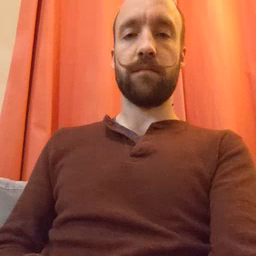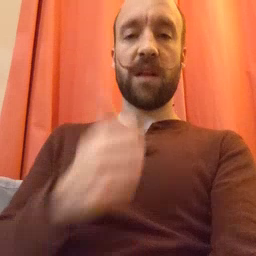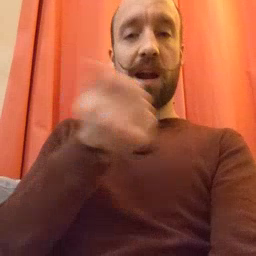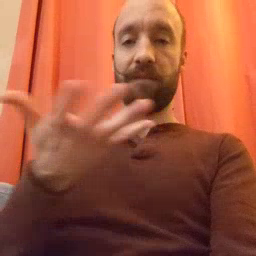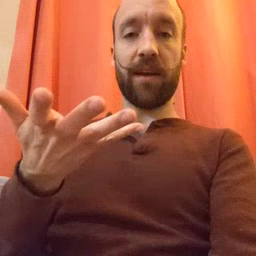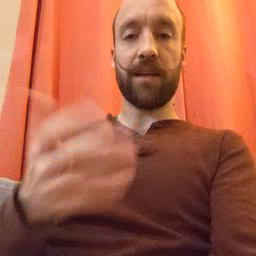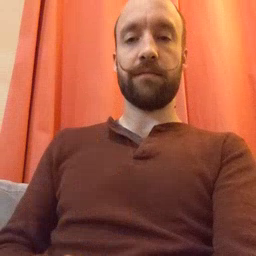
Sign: every